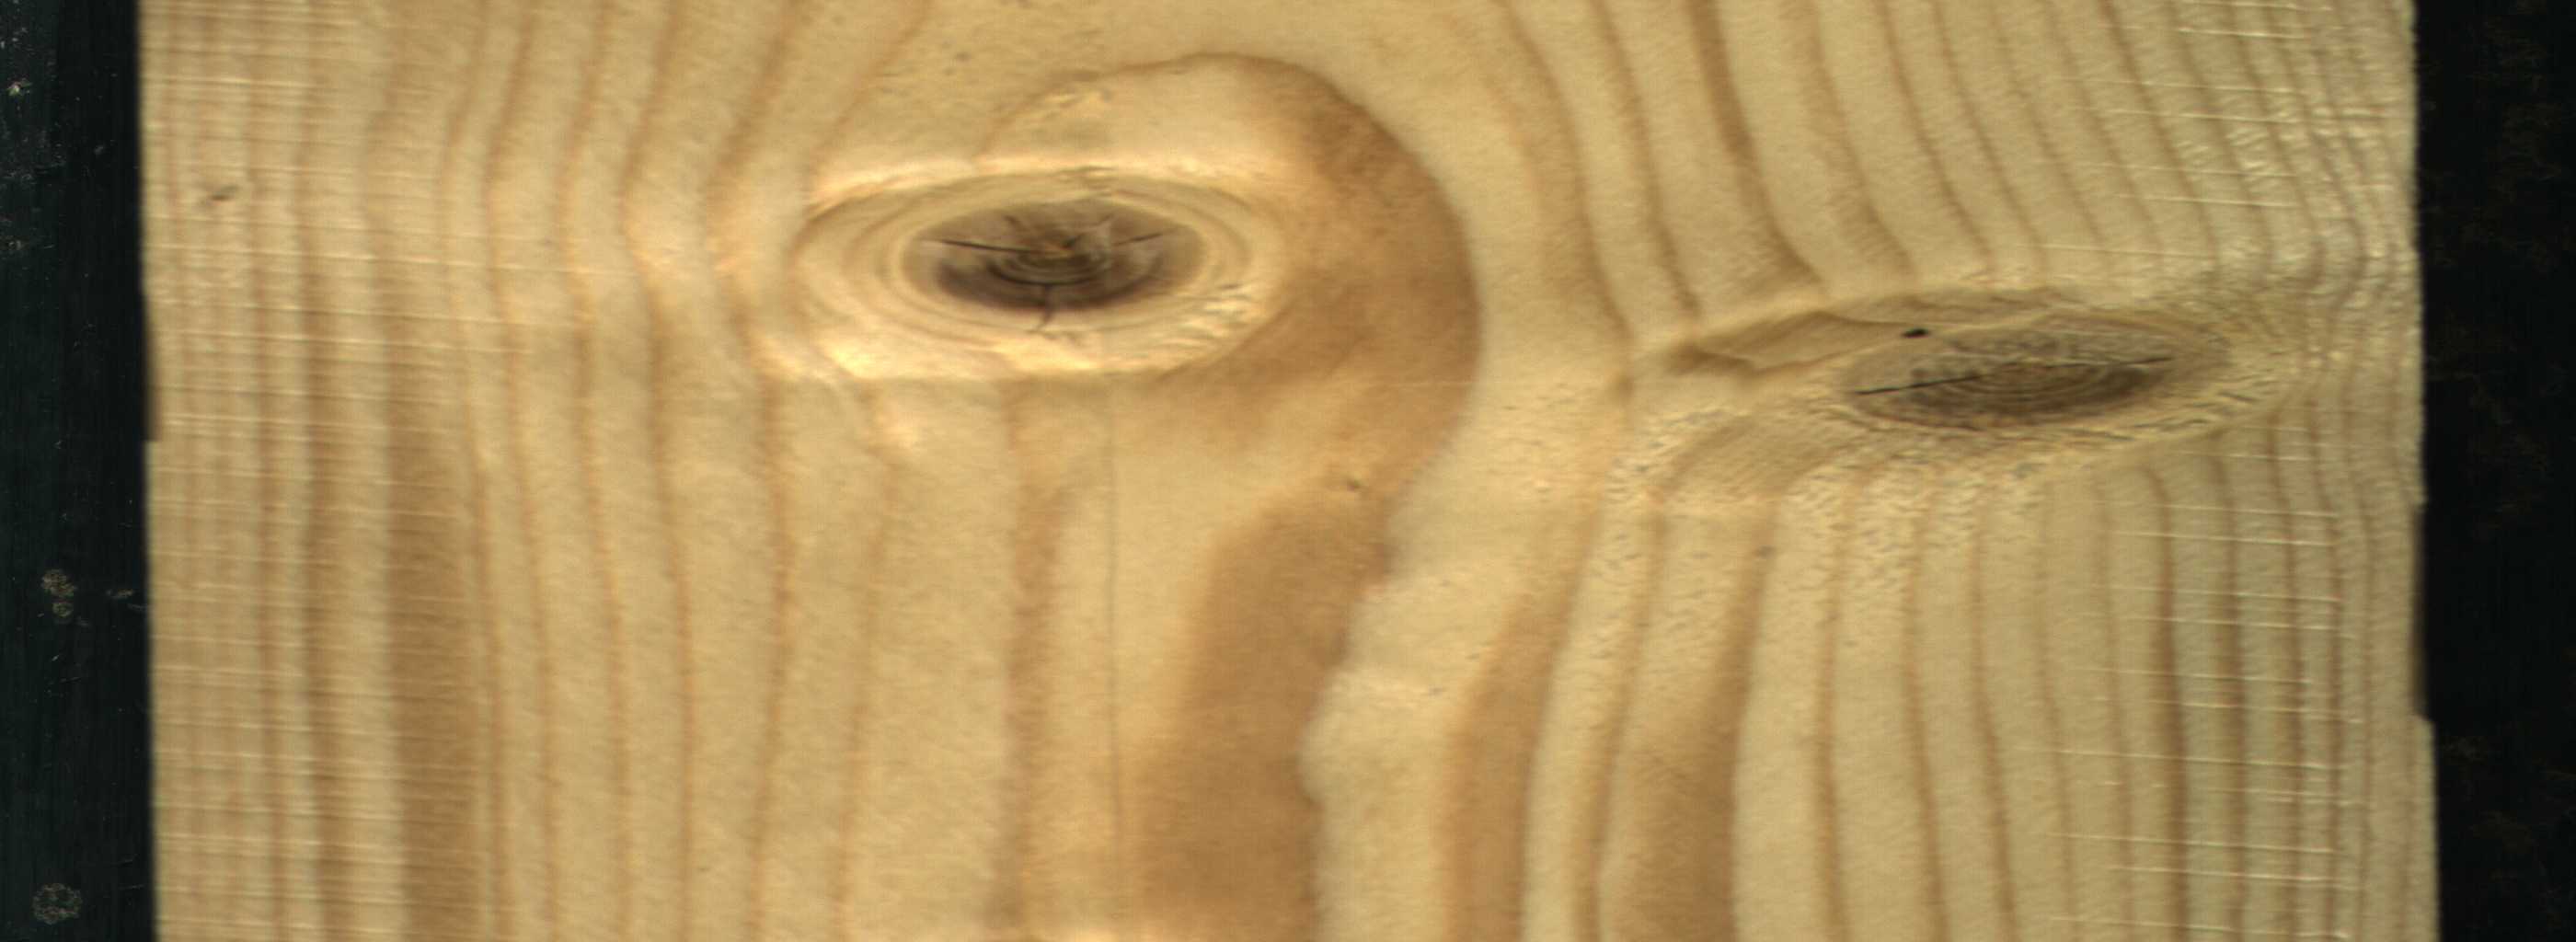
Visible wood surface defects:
knot_with_crack
Live_Knot